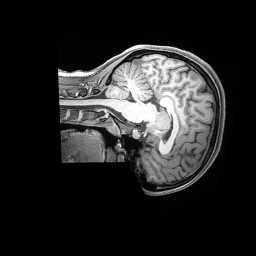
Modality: T1w
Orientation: sagittal
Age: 22
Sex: female
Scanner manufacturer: siemens
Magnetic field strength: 3 T
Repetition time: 2.4 s
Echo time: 0.00228 s